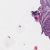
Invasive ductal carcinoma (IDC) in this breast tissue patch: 1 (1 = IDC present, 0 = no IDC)